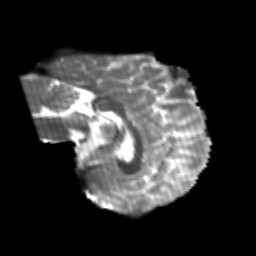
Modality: T2w
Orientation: sagittal
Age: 25
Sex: male
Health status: healthy
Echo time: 0.074 s